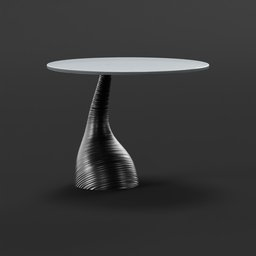
Label: furniture